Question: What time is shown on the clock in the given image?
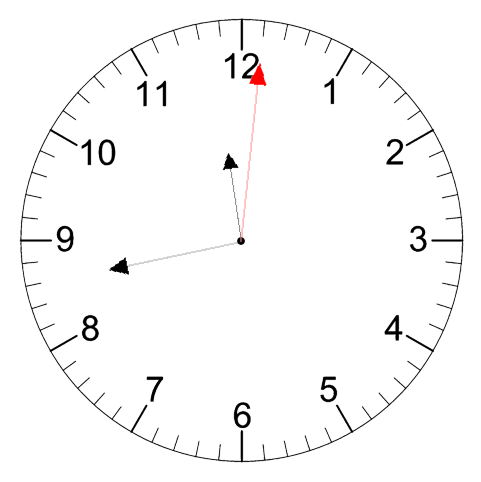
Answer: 11:43:01